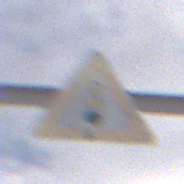
Verkehrszeichen: Lichtzeichenanlage
Umgebung: Outdoor, Nature
Tageszeit: MorningAfternoon
Wetter: PartlyCloudy
Licht: Natural
Jahreszeit: Winter
Kontrast: HighContrast